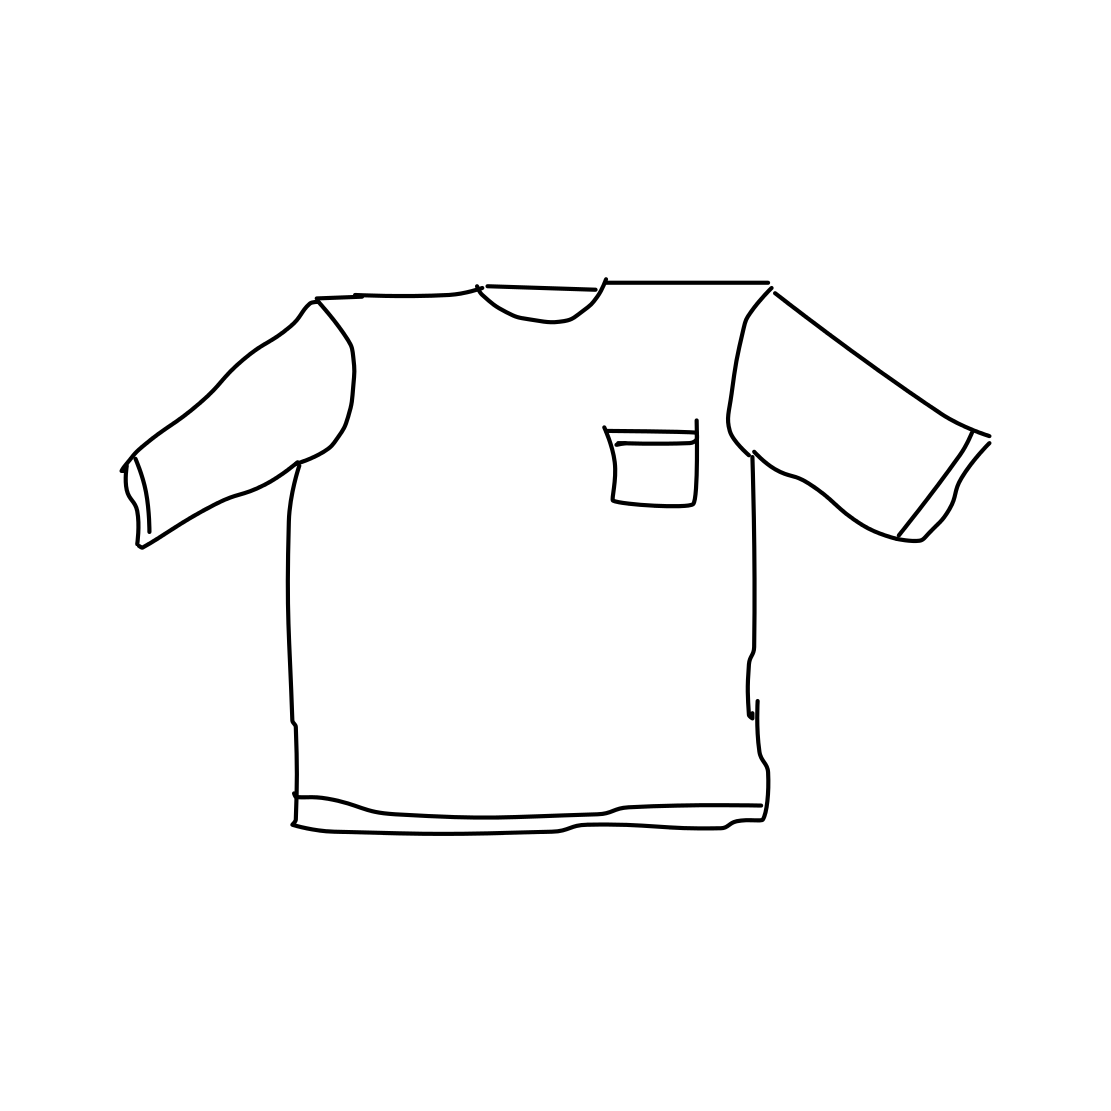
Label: t-shirt